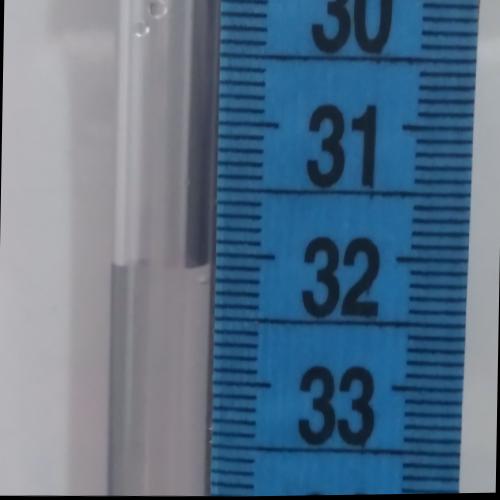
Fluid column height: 32.1 cm